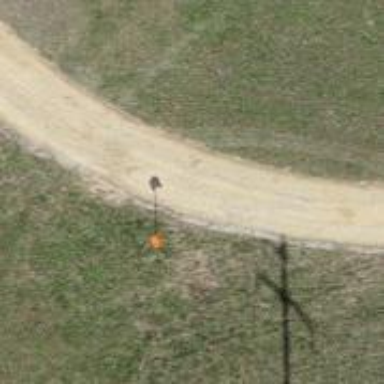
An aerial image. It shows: Pole with roof covering.